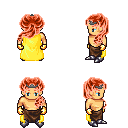
a pixel art fantasy rpg character, male body template, human, tanned skin, yellow cape, robe skirt, red princess hairstyle, iron tiara, gold gloves, metal boots, four views (front, back, left, right), 2x2 character sprite sheet, small pixel art, hard edges, no anti-aliasing